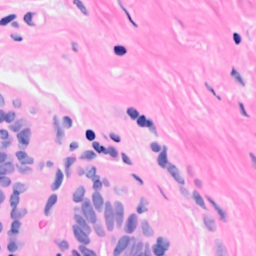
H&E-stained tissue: Breast